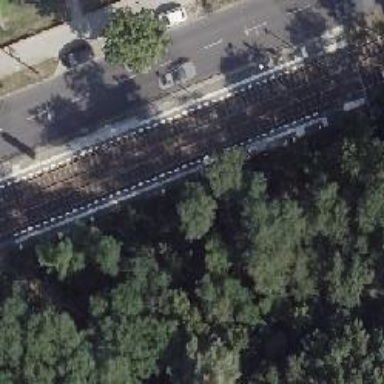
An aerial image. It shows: Tram stop.